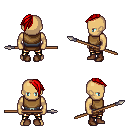
a pixel art fantasy rpg character, male body template, human, tanned skin, leather chest armor, gold greaves, red long mohawk hairstyle, brown shoes, spear, four views (front, back, left, right), 2x2 character sprite sheet, small pixel art, hard edges, no anti-aliasing